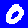
Digit: 0